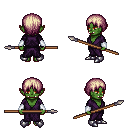
a pixel art fantasy rpg character, female body template, orc, green skin, purple robe, magenta pants, white blonde plain hairstyle, white cloth bracers, metal boots, spear, four views (front, back, left, right), 2x2 character sprite sheet, small pixel art, hard edges, no anti-aliasing